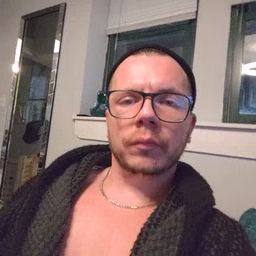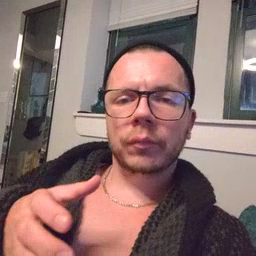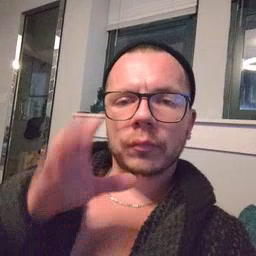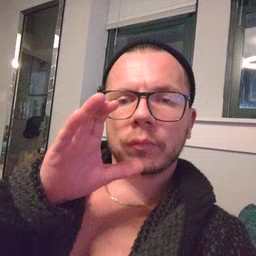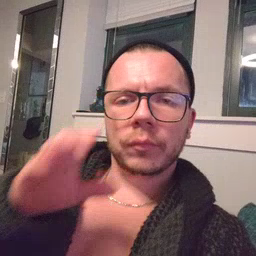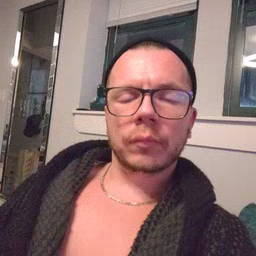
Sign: drink